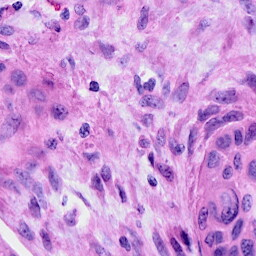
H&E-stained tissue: Cervix